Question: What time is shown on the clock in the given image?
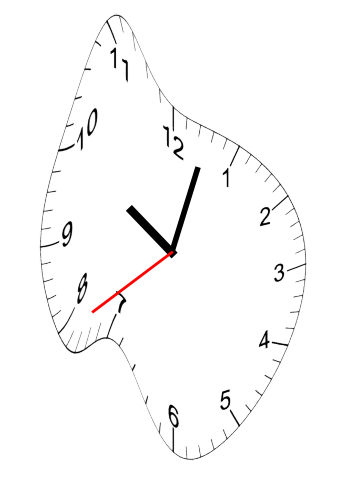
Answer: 10:02:39